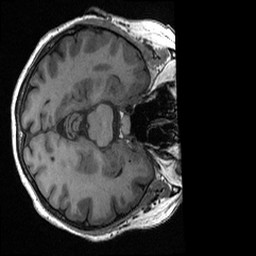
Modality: T1w
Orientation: axial
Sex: female
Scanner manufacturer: ge
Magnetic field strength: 3 T
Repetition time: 0.0064 s
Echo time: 0.00281 s